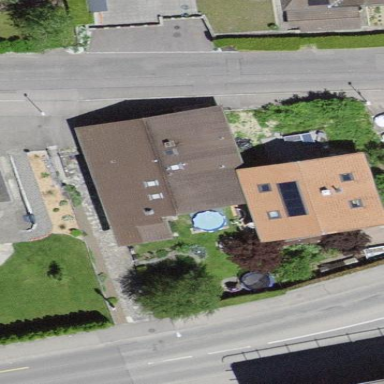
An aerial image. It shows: Residential building.